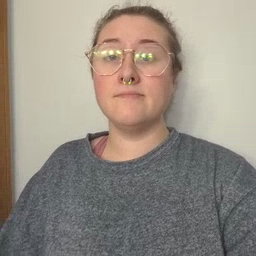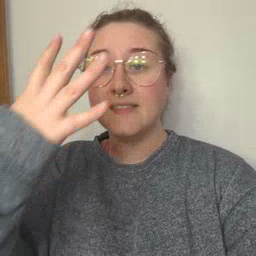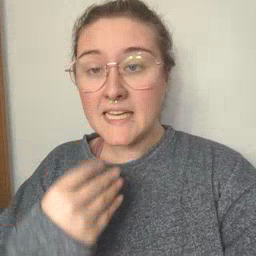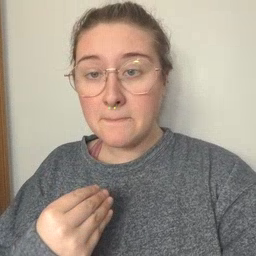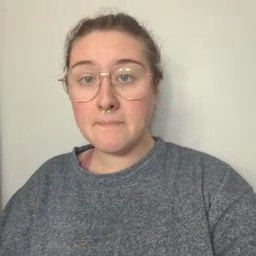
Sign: sleep